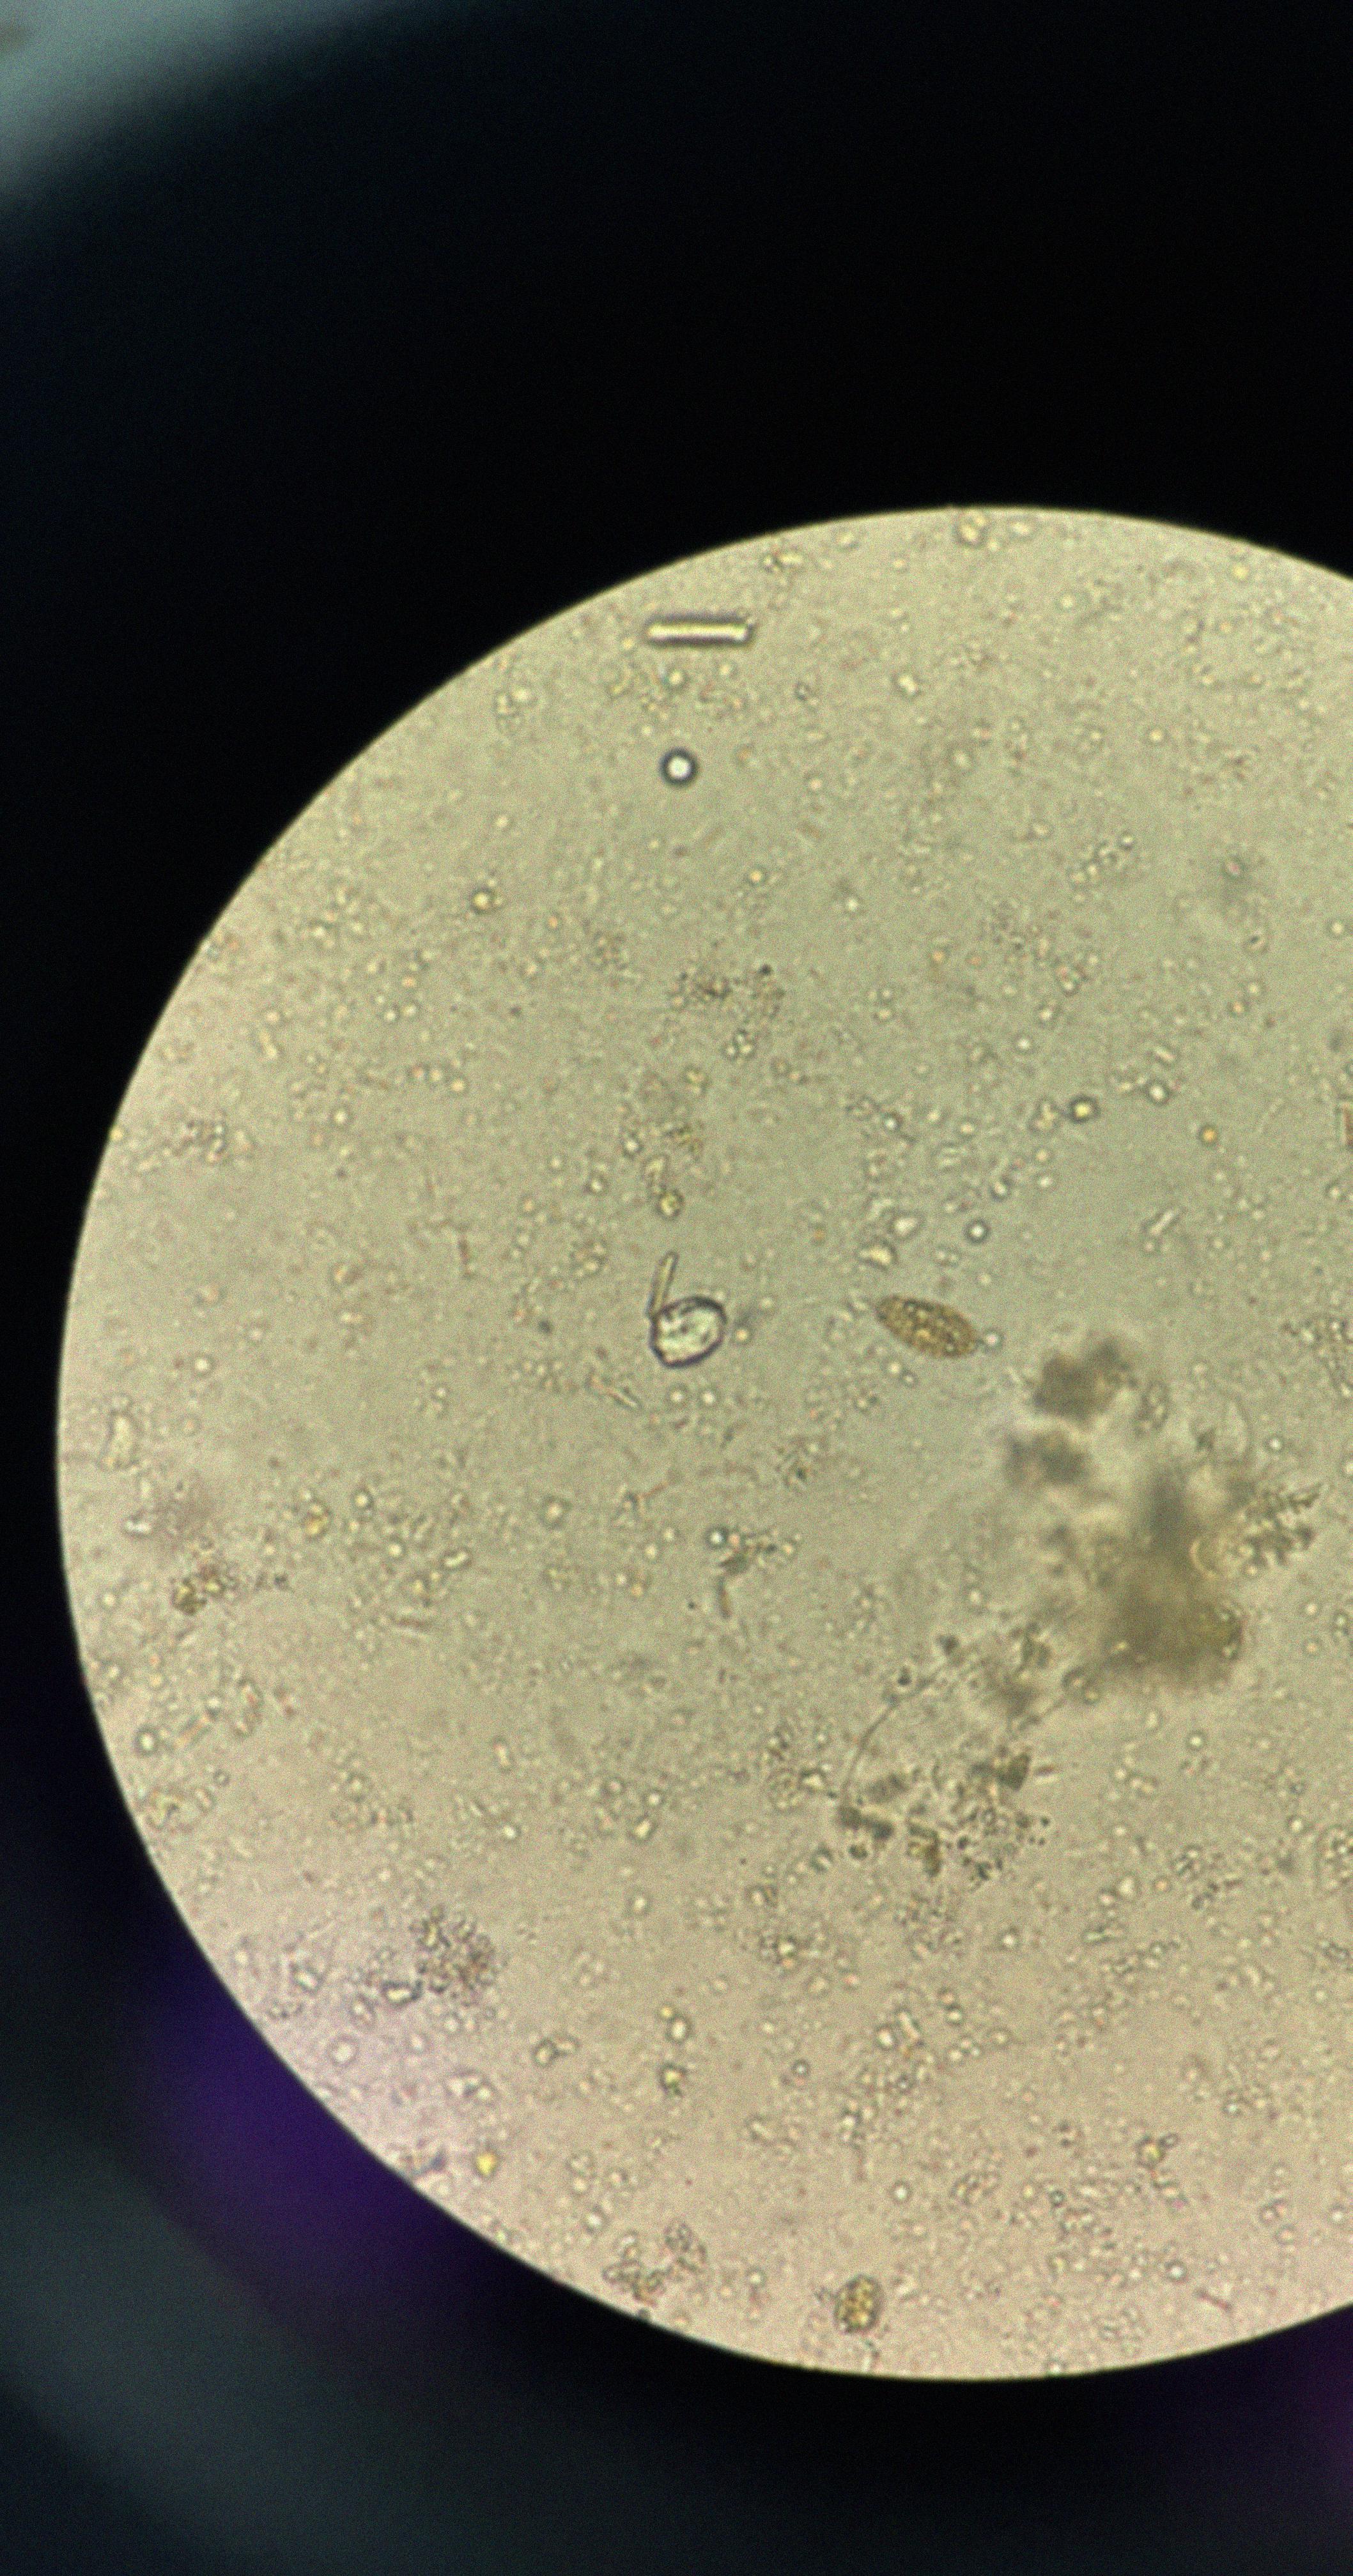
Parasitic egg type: Opisthorchis viverrine